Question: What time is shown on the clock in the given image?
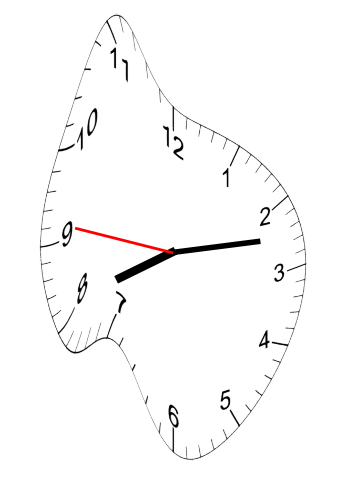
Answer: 08:12:46